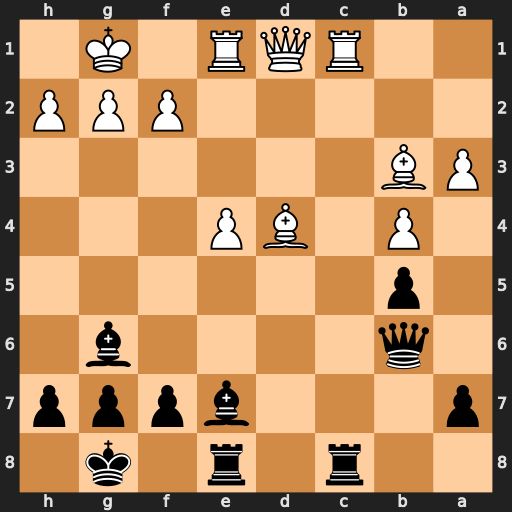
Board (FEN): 2r1r1k1/p3bppp/1q4b1/1p6/1P1BP3/PB6/5PPP/2RQR1K1
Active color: b
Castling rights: -
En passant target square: -
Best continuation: Rxc1 Bxb6 Rxd1 Bxd1 axb6